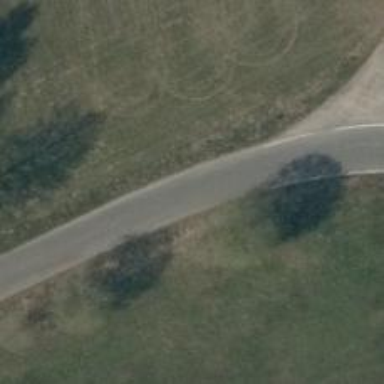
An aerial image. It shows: Tertiary road.